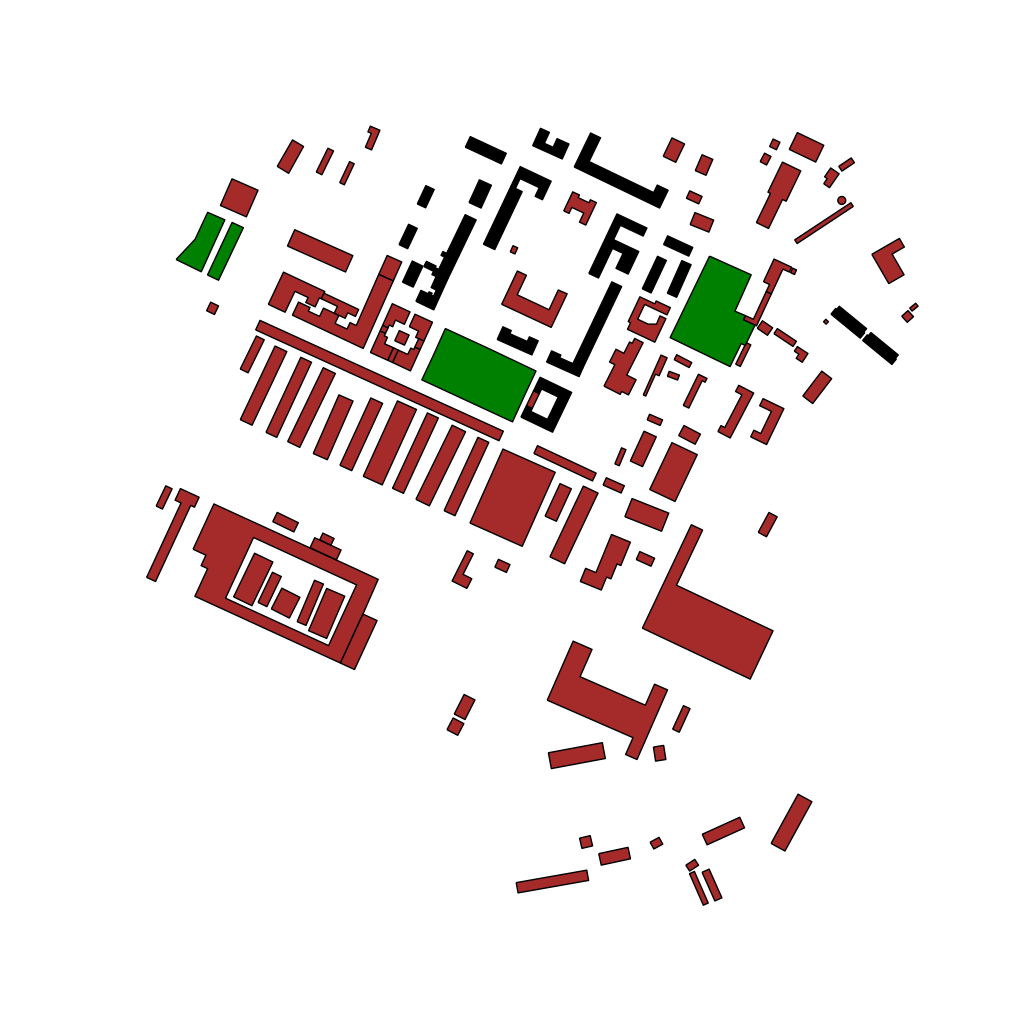
Tags: overhead vector_map, industrial, recreation, residential, special, historical, soviet, individual_rise, low_rise, medium_rise, density_1, Building, Facility, Park, 1.0 km²